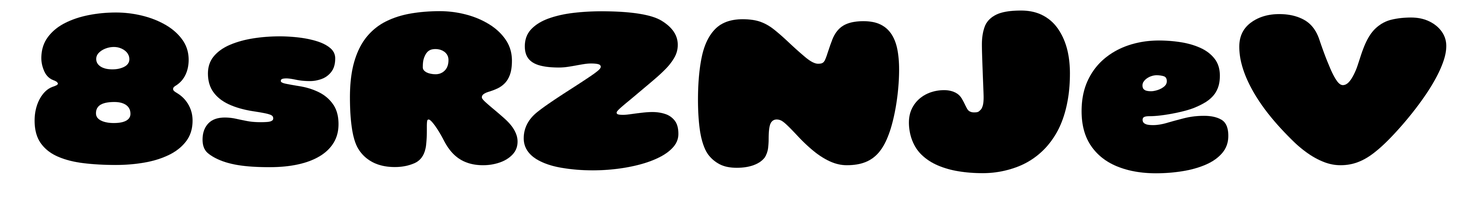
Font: Gluten_Black